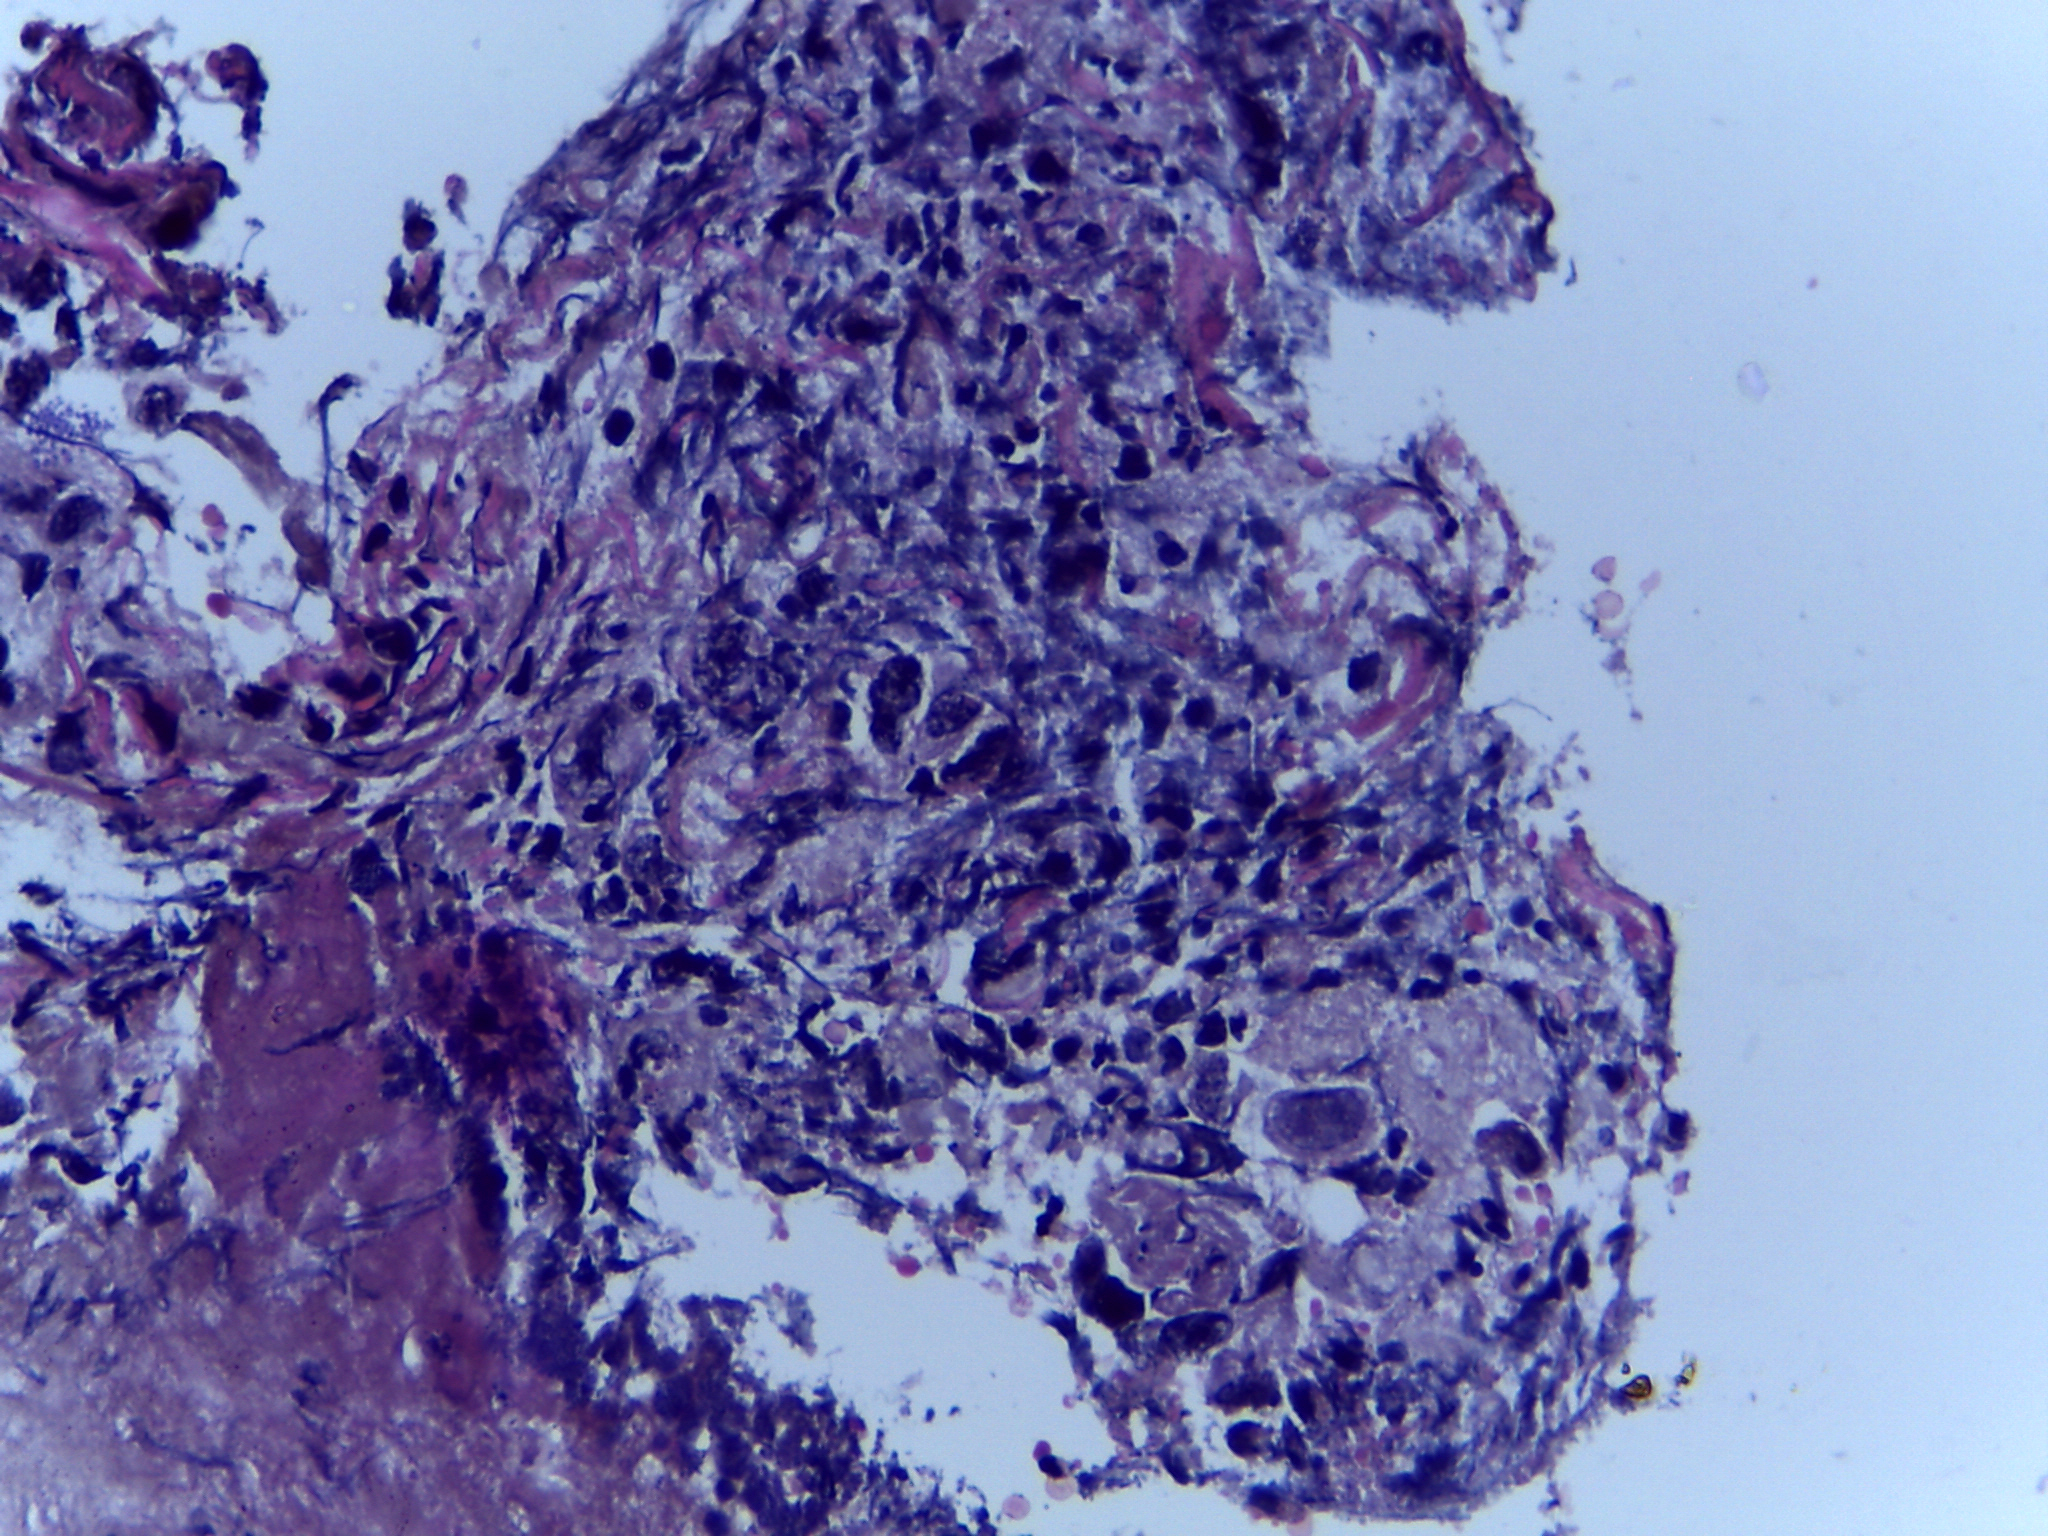
Diagnosis: OSCC